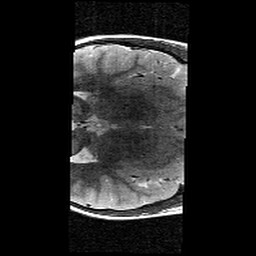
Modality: T2w
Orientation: axial
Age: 9
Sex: female
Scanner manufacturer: siemens
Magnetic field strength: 3 T
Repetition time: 9.23 s
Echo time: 0.067 s